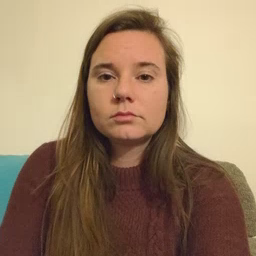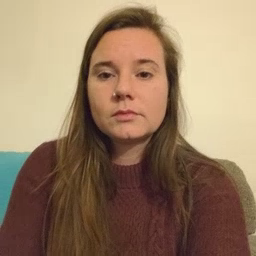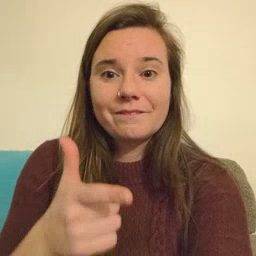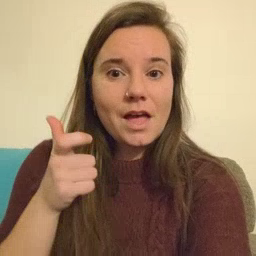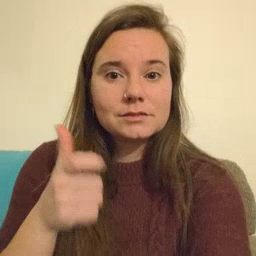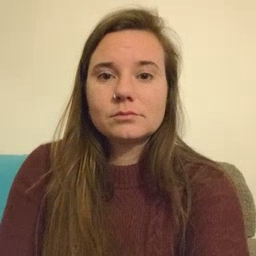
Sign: fast